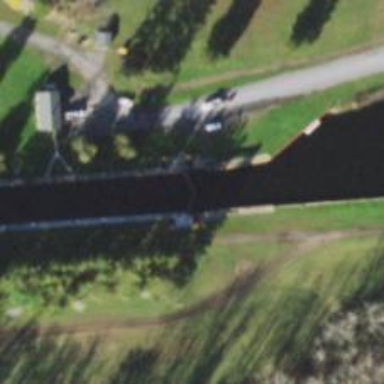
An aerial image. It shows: Lock gate on waterway.